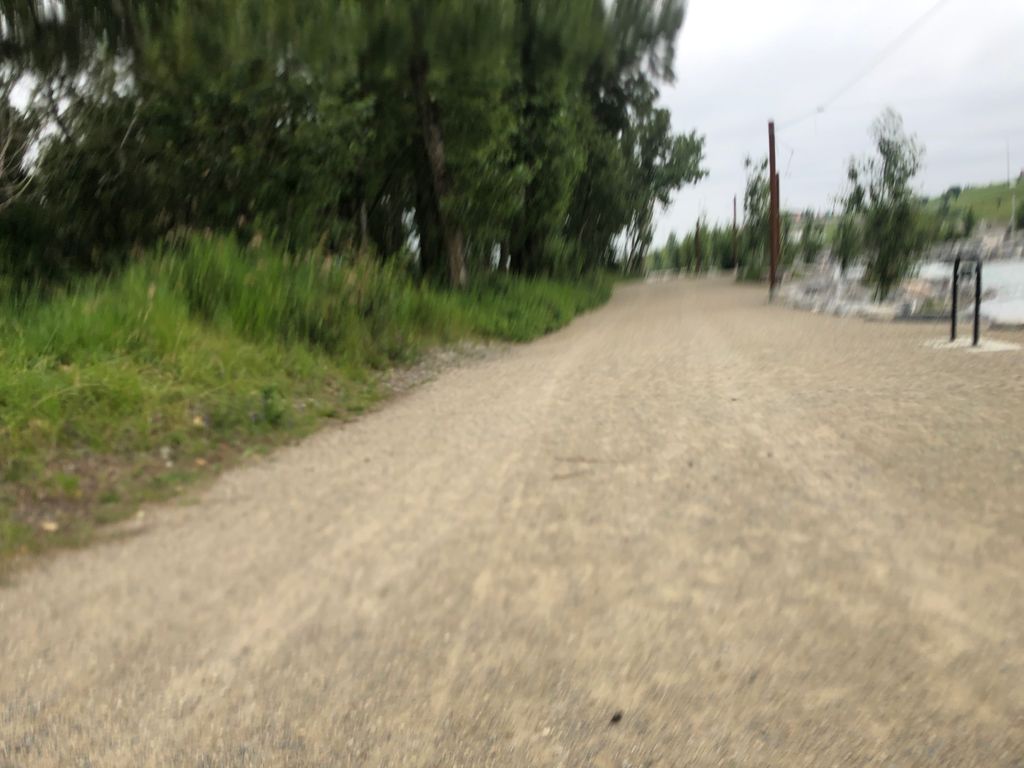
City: calgary